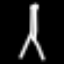
Label: The Eiffel Tower